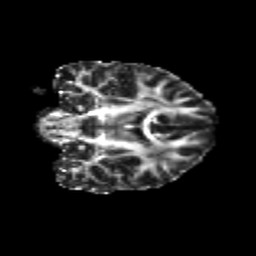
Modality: FA
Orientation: coronal
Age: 24
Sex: female
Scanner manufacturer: siemens
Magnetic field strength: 3 T
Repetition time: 3.5 s
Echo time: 0.104 s